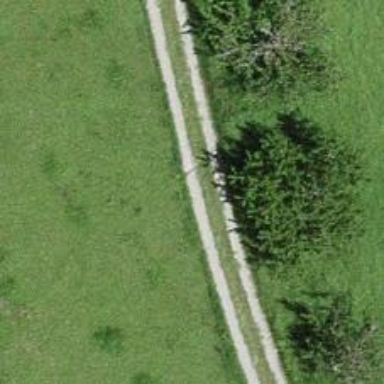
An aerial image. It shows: Gravel track with grade4 track type.